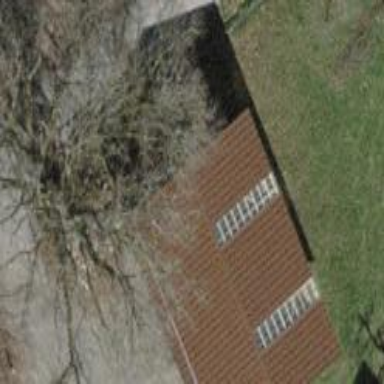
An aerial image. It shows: Shed.